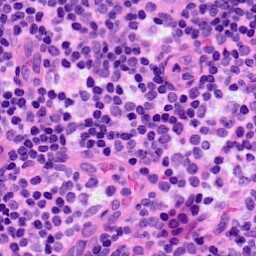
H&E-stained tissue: LymphNode